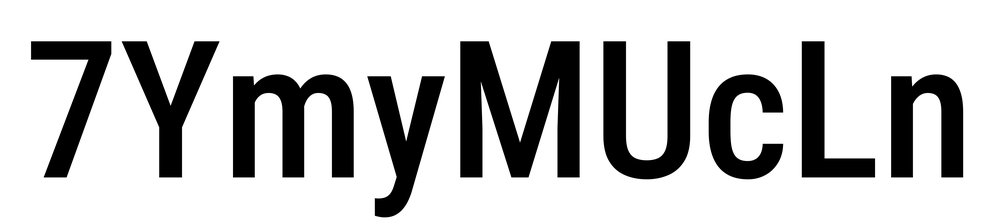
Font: Roboto_Condensed_Medium